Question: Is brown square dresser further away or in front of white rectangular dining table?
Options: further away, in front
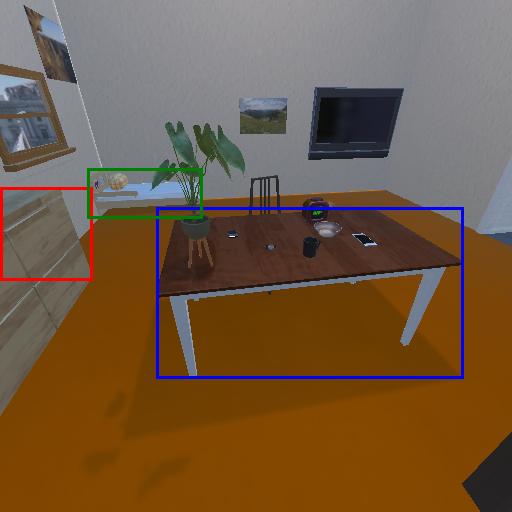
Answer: further away